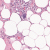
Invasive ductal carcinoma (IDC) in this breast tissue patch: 0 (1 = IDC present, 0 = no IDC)